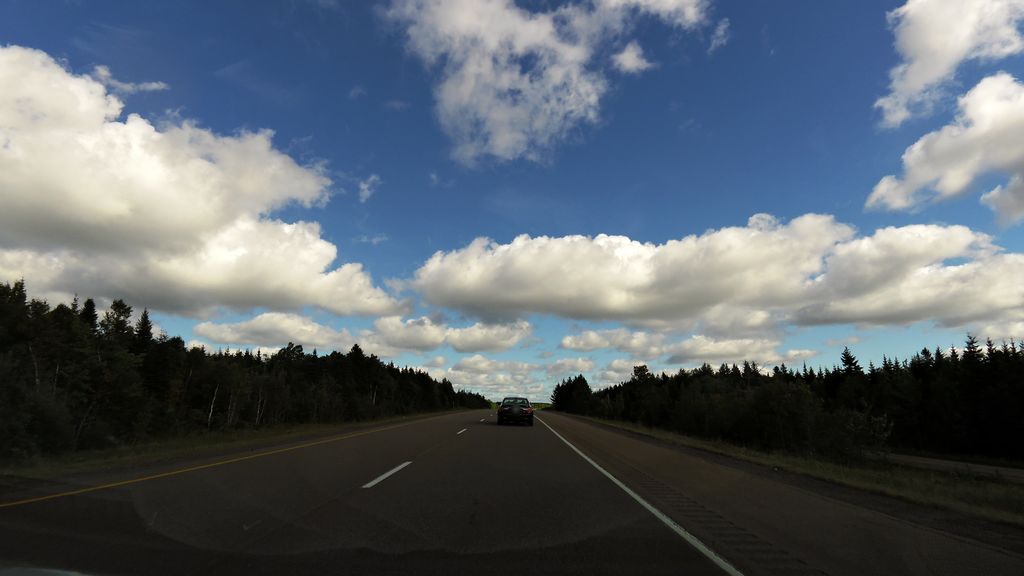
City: charlottetown